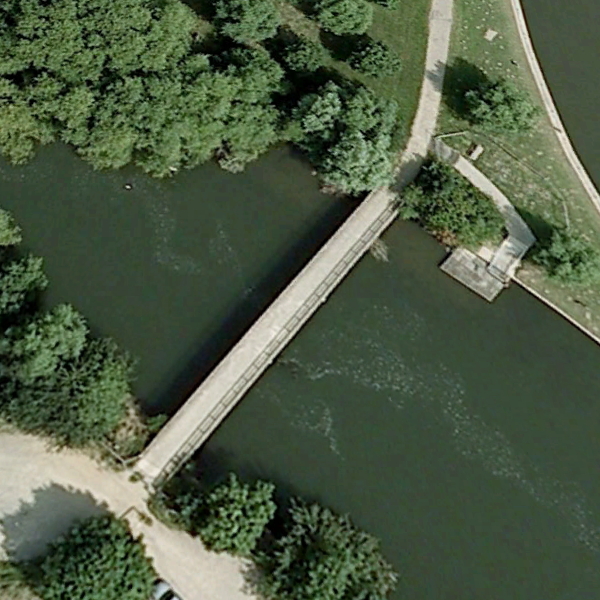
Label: Bridge